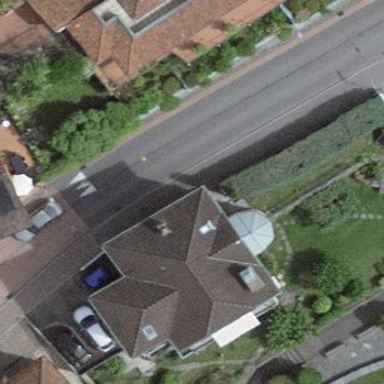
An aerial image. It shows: Hipped-roof building with apartments.